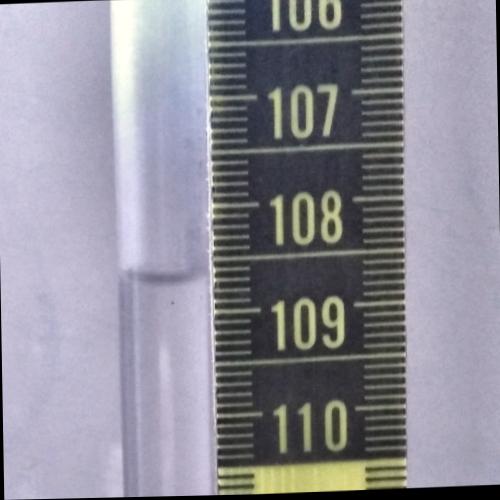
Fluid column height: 108.7 cm